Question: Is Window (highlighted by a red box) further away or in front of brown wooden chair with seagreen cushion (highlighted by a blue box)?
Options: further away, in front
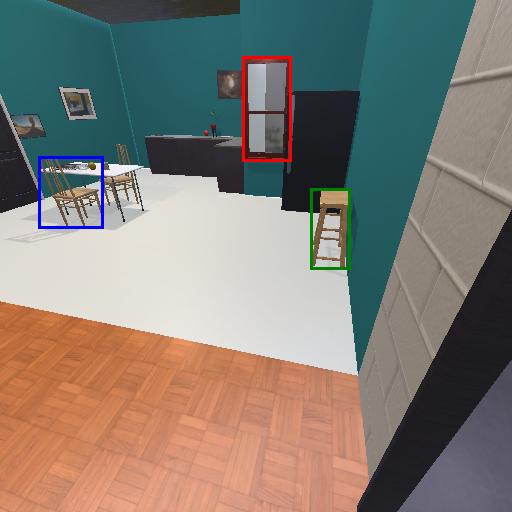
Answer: further away